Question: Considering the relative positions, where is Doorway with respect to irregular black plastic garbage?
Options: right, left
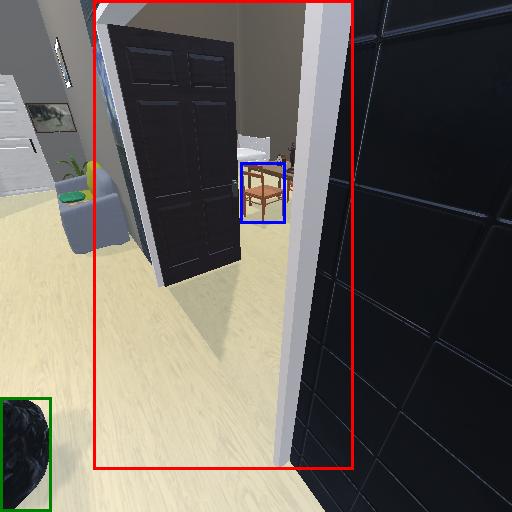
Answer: right